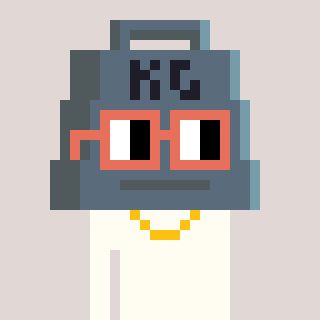
a pixel art character with square orange glasses, a weight-shaped head and a grayscale-colored body on a warm background